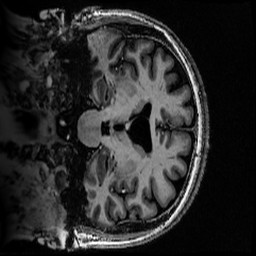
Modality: MP2RAGE
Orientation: coronal
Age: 57
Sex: female
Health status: healthy